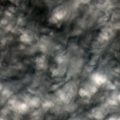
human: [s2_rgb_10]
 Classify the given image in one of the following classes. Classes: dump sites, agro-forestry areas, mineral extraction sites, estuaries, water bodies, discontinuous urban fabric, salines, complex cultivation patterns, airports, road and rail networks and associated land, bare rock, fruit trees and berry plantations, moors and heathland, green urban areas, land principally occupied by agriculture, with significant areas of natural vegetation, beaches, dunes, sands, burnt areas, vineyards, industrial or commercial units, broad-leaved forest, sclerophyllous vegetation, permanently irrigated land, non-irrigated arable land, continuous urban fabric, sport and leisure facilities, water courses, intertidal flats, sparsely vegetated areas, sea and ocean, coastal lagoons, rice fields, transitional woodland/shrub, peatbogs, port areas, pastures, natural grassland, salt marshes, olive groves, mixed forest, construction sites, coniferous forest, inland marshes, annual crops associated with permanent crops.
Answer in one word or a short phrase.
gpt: discontinuous urban fabric, non-irrigated arable land, natural grassland, inland marshes